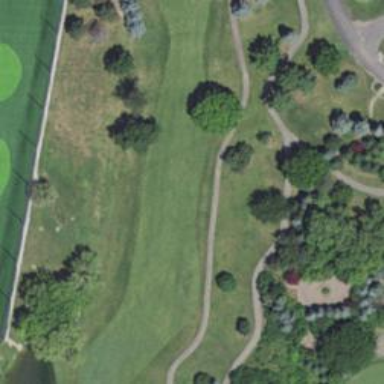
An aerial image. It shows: View of golf hole.